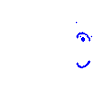
Particle: kaon